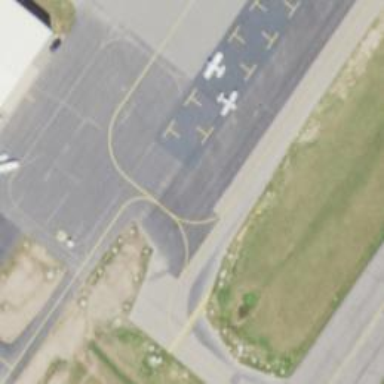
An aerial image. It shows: View of taxiway at the airport.